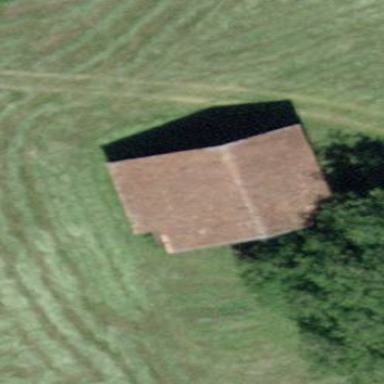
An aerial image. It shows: Rural barn.